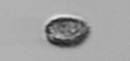
Label: Pseudochattonella_farcimen